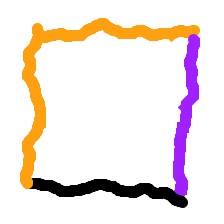
Shape: square